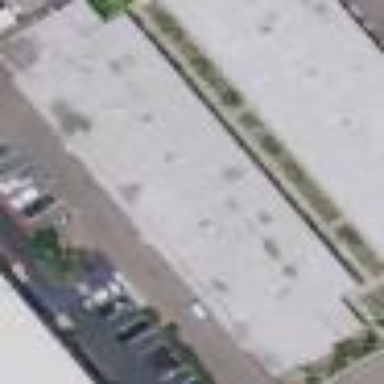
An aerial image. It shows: Industrial building.